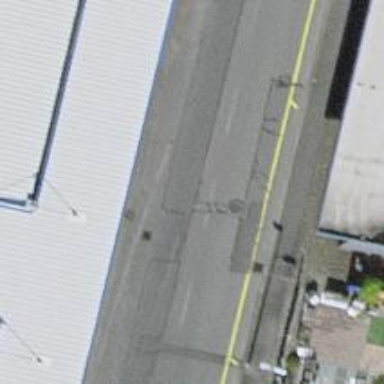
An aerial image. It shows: Public transport stop position.